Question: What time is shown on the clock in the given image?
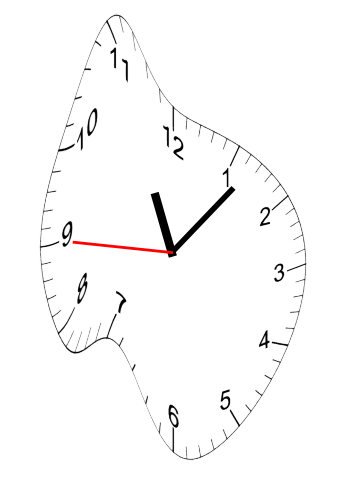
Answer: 11:06:45